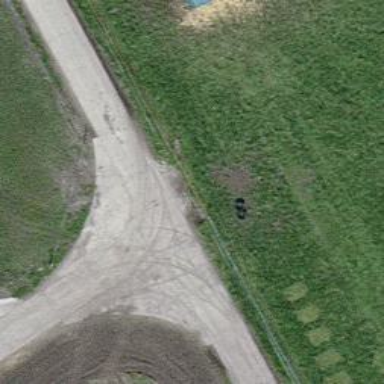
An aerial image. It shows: Track with grade1 tracktype.